Interaction volume radius: 5 \u00c5
Interaction volume height: 25 \u00c5
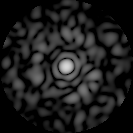
Disorder parameter: 0.8508